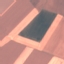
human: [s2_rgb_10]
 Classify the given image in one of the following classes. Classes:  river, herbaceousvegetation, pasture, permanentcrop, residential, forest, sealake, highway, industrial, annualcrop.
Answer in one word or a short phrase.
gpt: AnnualCrop